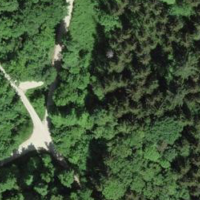
EUNIS habitat code: 44
Species observed at this site:
Dolycoris baccarum
Euphorbia cyparissias